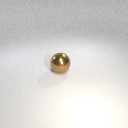
large brown metal sphere